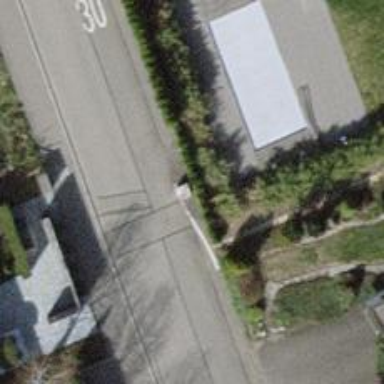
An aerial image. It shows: Residential road with asphalt surface. There is sidewalk on the left side.